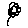
Label: flower